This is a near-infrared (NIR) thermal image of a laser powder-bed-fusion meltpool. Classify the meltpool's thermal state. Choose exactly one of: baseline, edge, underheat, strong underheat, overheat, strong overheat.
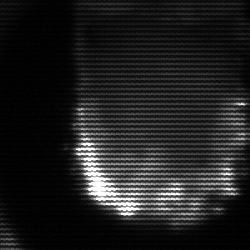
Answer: baseline